Question: I have a below price table

required each product have a multiple prices in single row
my sql query is
'''
select a.out_of_stack, product.*,
( select min(price) from temp_attr
where product_id =product.product_id
) as min_price ,
( select max(price) from temp_attr
where product_id = product.product_id
) as max_price from product
left join users a
on a.user_id = product.user_id
where product.category_id in (37903,4707)
and product.product_status in ('0')
and product.draft=0
and a.active=0
and product.product_close=0
and product.price between 10 and 4000
group by product.product_id
'''
i need to get the product when search using price with temp_attr table.
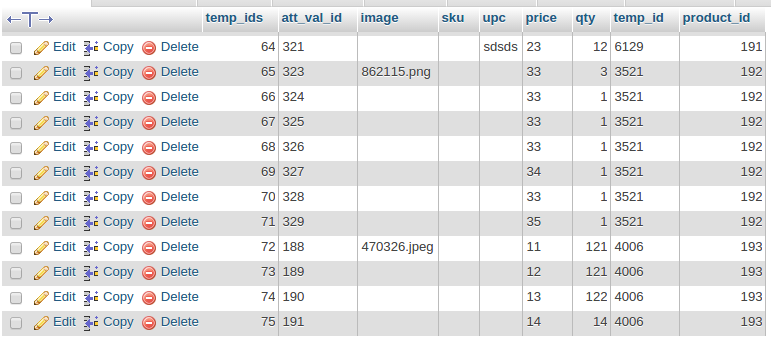
Answer: Find Max/Min prices for products in 'temp_attr' :
'''
SELECT MIN(price) , MAX(price) from temp_attr group by product_id
'''
Join them with 'product' and 'user' tables:
'''
SELECT a.out_of_stack , product.*, t1.* FROM
product
left join (SELECT MIN(price) , MAX(price) from temp_attr group by product_id ) as t1
on t1.product_id = product.product_id
left join users as a
on a.user_id = product.user_id
where product.category_id in (37903,4707)
and product.product_status in ('0')
and product.draft=0
and a.active=0
and product.product_close=0
and product.price between 10 and 4000
group by product.product_id
'''